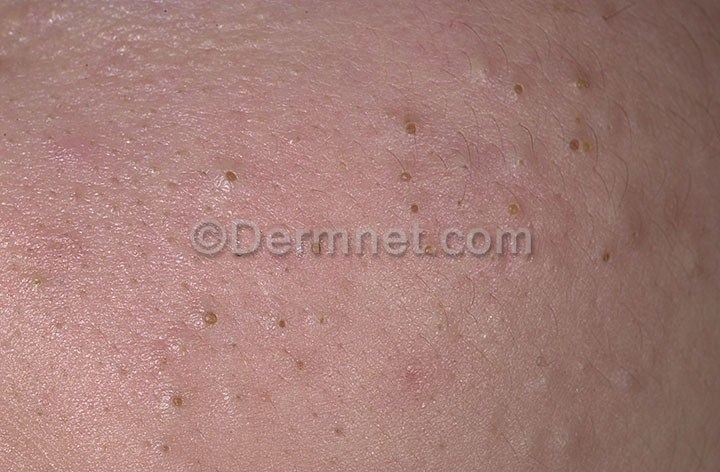
Disease: Acne and Rosacea Photos